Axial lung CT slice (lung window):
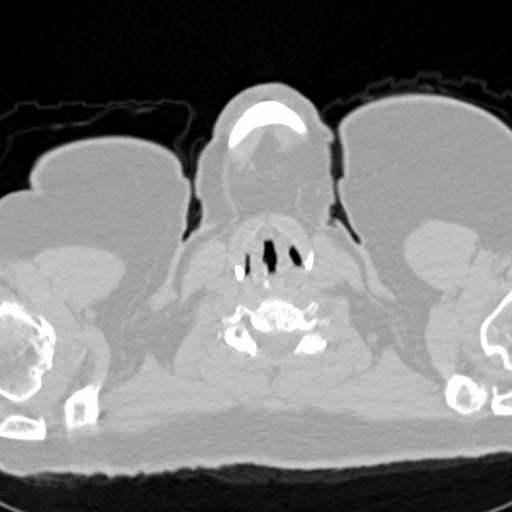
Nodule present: no